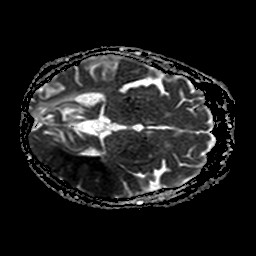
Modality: ADC
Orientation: axial
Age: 71
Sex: female
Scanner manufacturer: philips
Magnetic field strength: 1.5 T
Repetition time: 3.547 s
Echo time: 0.09411 s